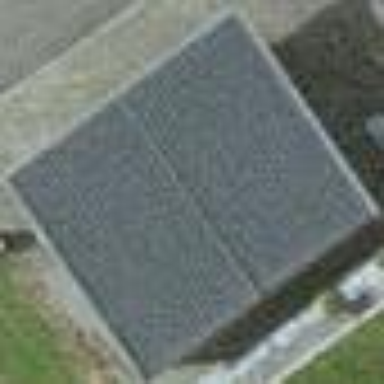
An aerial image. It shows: View of roof of building.